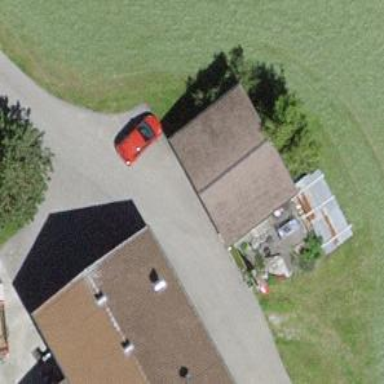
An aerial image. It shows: Garage building.